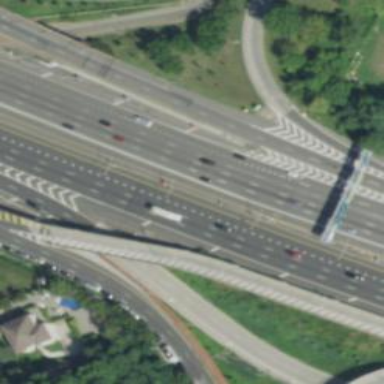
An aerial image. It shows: Motorway link bridge.